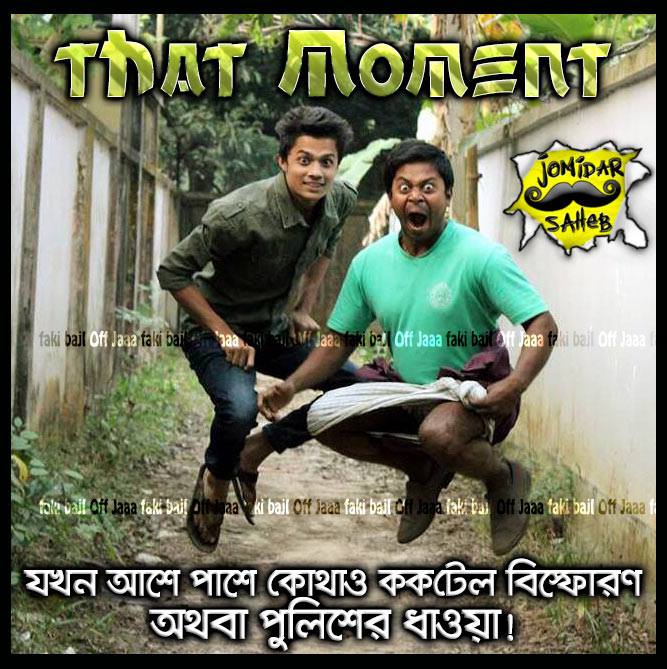
Caption: যখন আশে পাশে কোথাও ককটেল বিস্ফোরণ অথবা পুলিশের ধাওয়া!
Label: non-hate